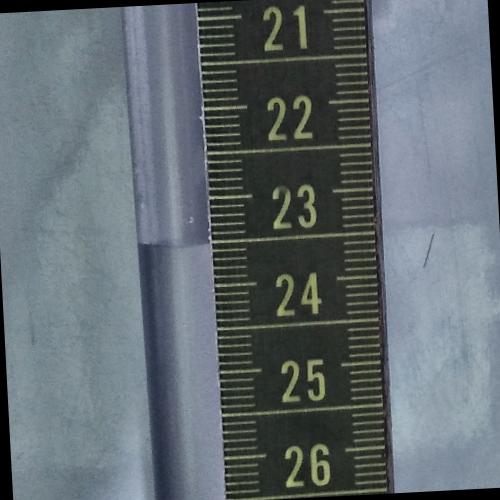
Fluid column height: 23.5 cm